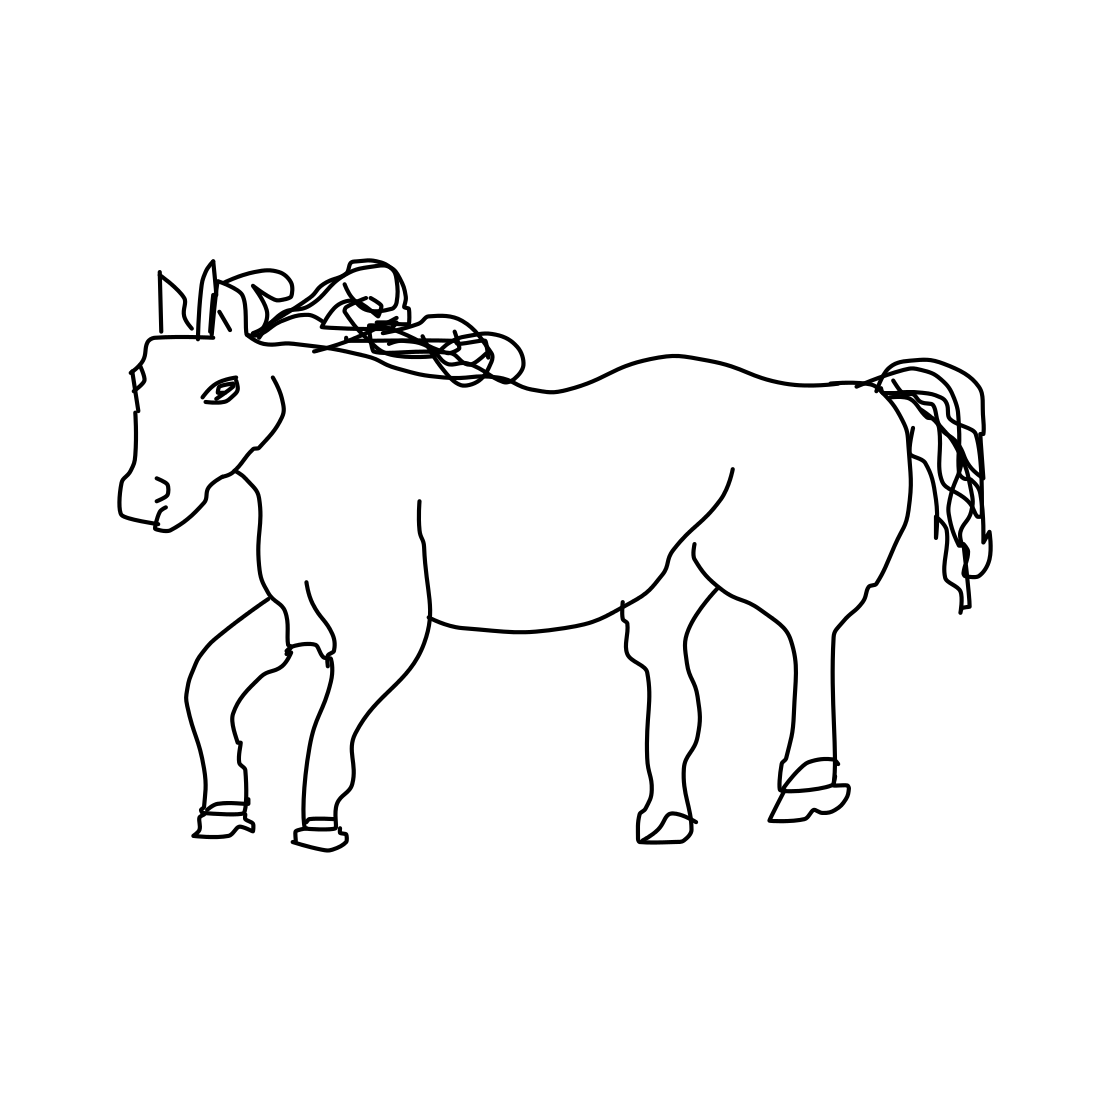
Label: horse